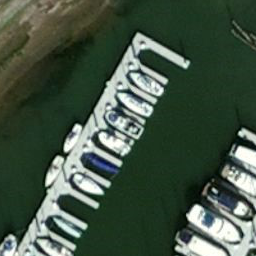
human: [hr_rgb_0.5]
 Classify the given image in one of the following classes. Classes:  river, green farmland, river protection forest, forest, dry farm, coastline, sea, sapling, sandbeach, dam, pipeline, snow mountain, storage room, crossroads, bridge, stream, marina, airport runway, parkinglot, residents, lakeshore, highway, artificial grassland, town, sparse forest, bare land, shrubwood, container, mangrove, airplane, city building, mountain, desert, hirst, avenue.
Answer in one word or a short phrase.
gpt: marina